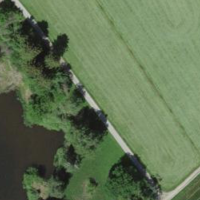
EUNIS habitat code: 52
Species observed at this site:
Ranunculus acris
Silene dioica
Bistorta officinalis